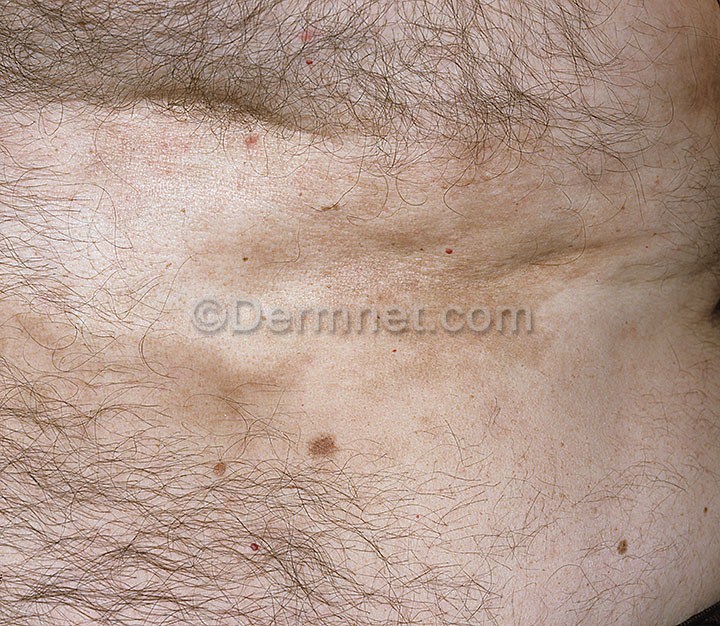
Disease: Lupus and other Connective Tissue diseases